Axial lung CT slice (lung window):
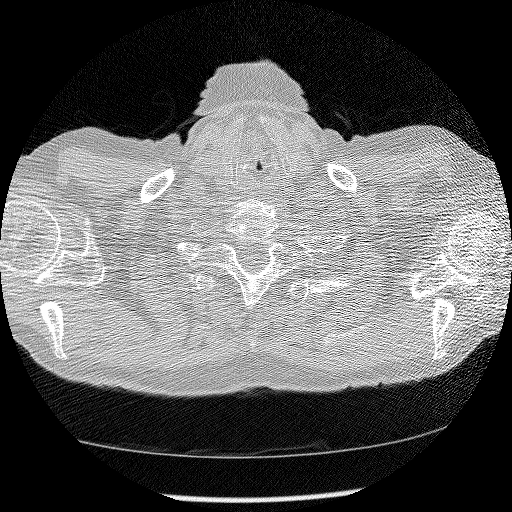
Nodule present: no